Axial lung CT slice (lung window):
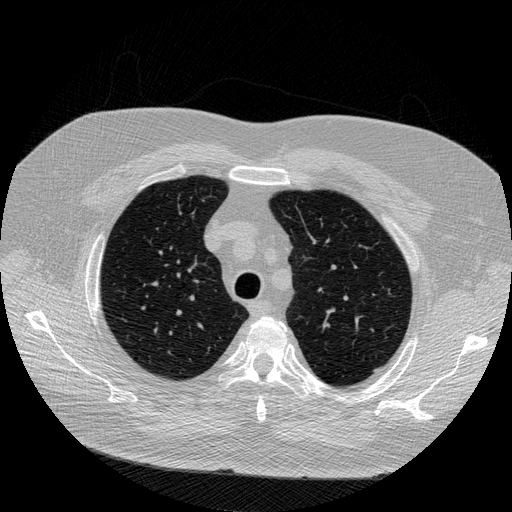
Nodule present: no